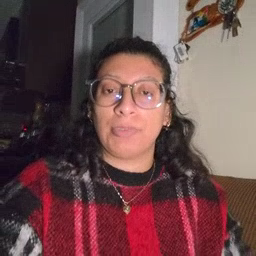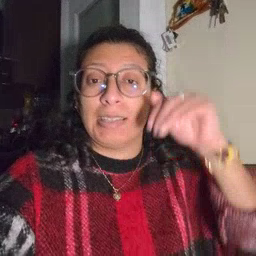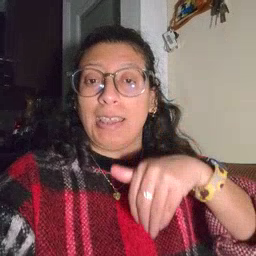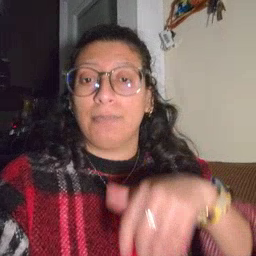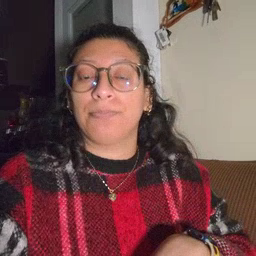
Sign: night